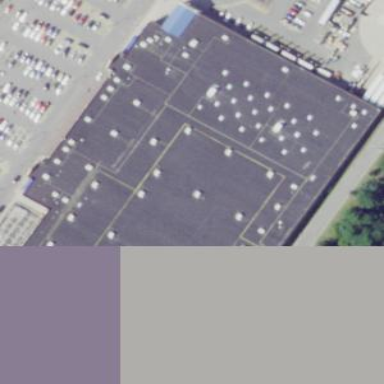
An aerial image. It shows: Retail building housing supermarket.